Question: I want to select an object within an array with 'id' condition. In the below img i want to select '[0]'.

'''
db.users.find({"injury._id": ObjectId("537233061845d2ec10000071")})
'''
Thankx for Help.
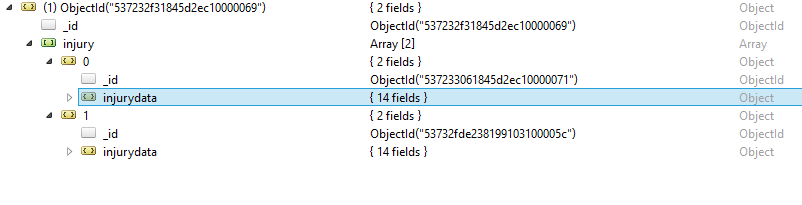
Answer: I'm guessing here that you want to see the selected array element in the document you are searching for. Use projection:
'''
db.users.find(
{ "injury._id": ObjectId("537233061845d2ec10000071")},
{ "injury.$": 1 }
)
'''
That just returns the matching element rather than all of them.
If you expect more than match ( unlikely with an ObjectId, but for future reference ) then use the <URL> method instead:
'''
db.users.aggregate([
// Match documents first, helps reduce the pipeline
{ "$match": {
"injury._id": ObjectId("537233061845d2ec10000071")
}},
// Unwind the array
{ "$unwind": "$injury" },
// Actually match the elements
{ "$match": {
"injury._id": ObjectId("537233061845d2ec10000071")
}},
// Group back if you really want arrays
{ "$group": {
"_id": "$_id",
"injury": { "$push": "$injury" },
// and use "$first" for any other fields
}}
])
'''
So now you know what to do when you come up against that one as well.